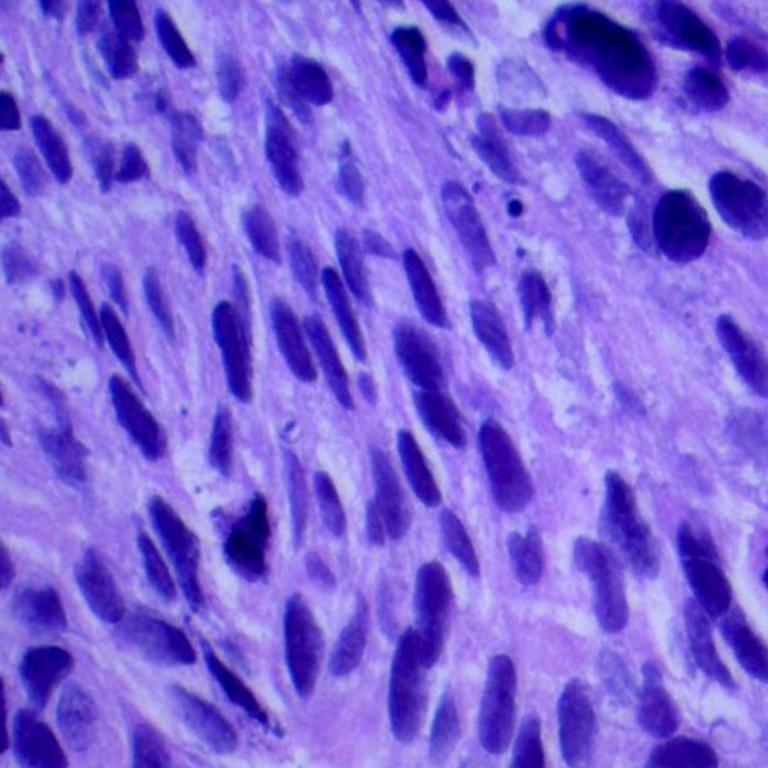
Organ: lung
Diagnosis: squamous carcinomas